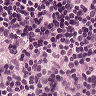
Metastatic tissue present: no